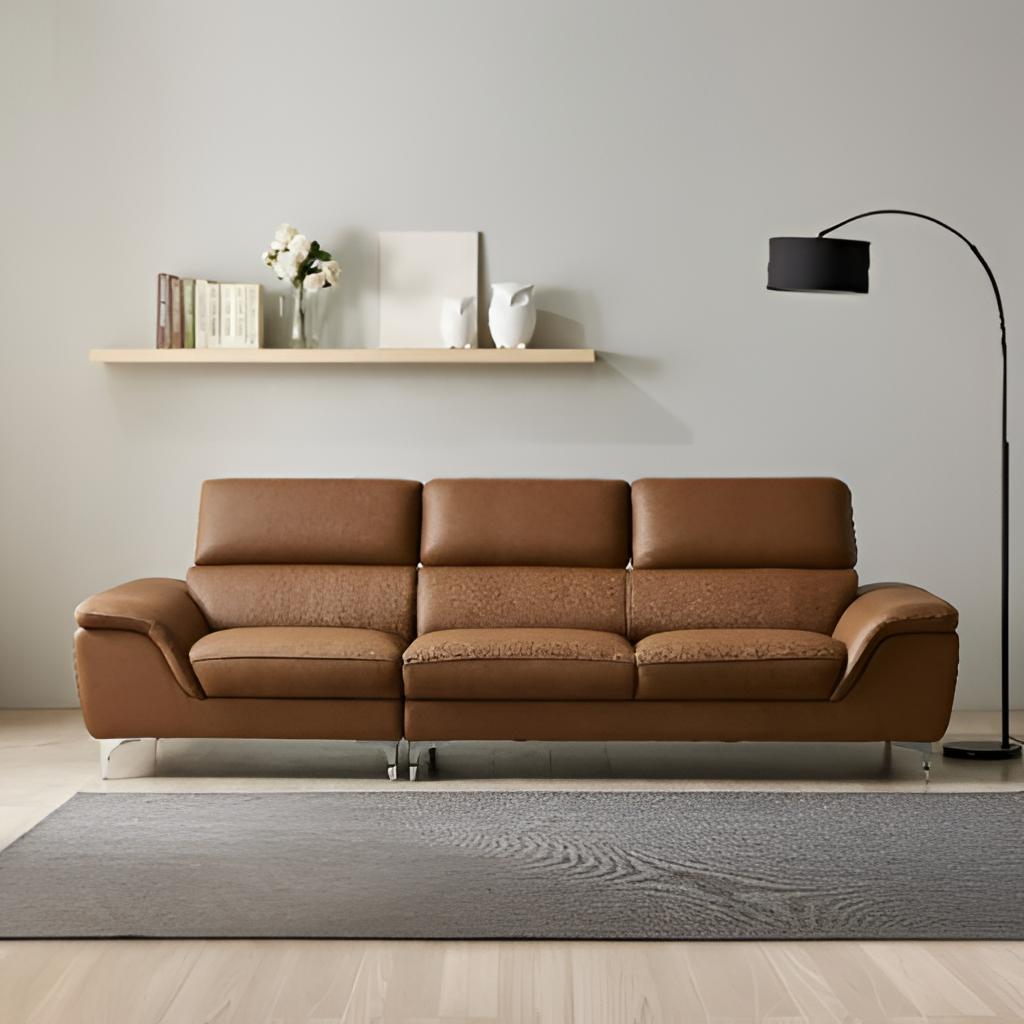
living room, brown leather sofa, contemporary, paint wallpaper, with solid pattern, wood flooring, with plank pattern